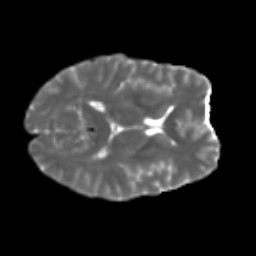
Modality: T2w
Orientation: axial
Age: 37
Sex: male
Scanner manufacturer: ge
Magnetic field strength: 3 T
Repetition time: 7.8 s
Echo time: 0.0609 s